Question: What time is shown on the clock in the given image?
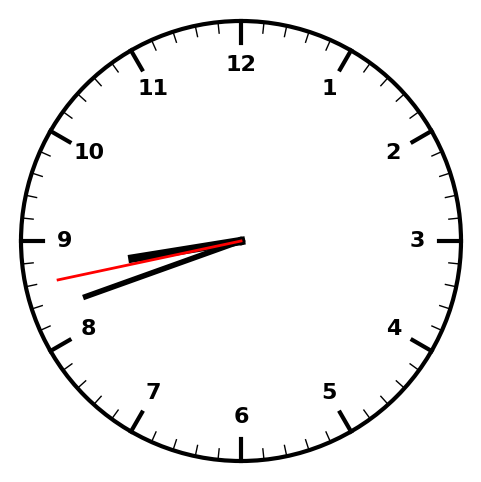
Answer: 08:41:43